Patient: sex M, age 78
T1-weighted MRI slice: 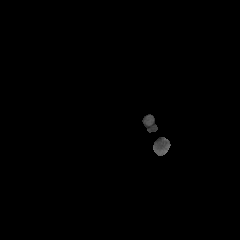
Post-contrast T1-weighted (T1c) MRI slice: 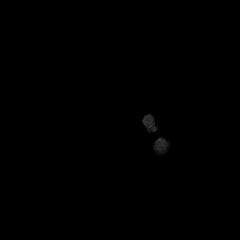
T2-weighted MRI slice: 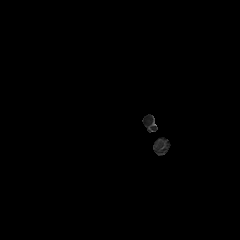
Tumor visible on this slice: no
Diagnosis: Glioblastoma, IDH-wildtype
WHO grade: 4